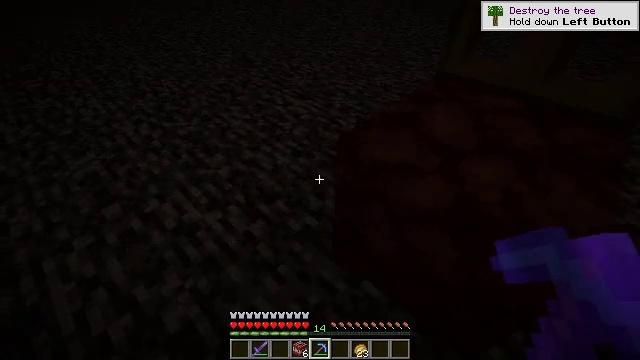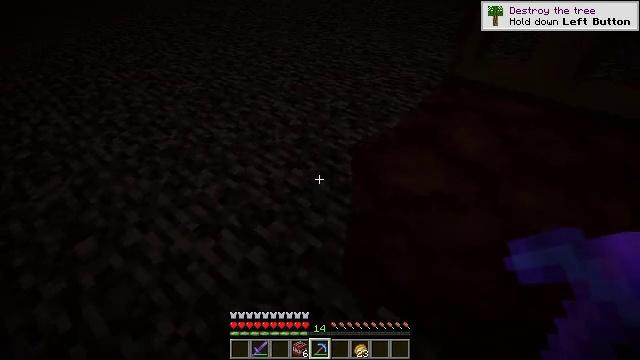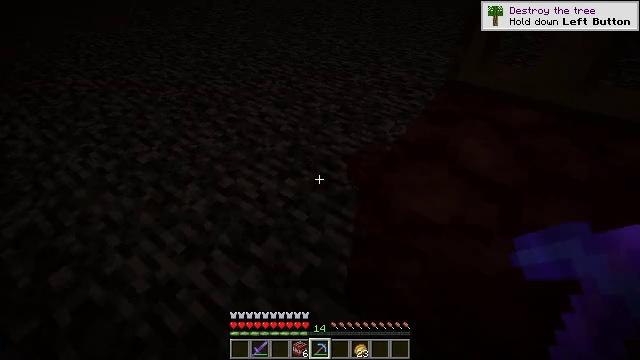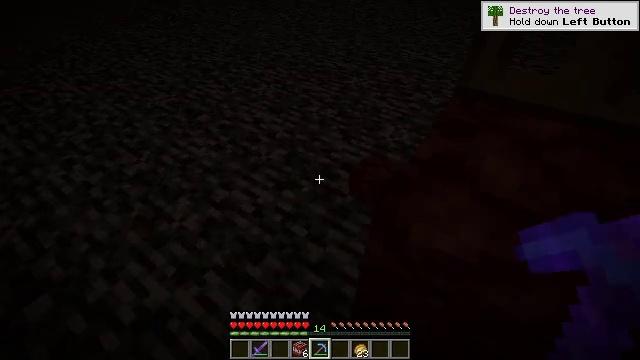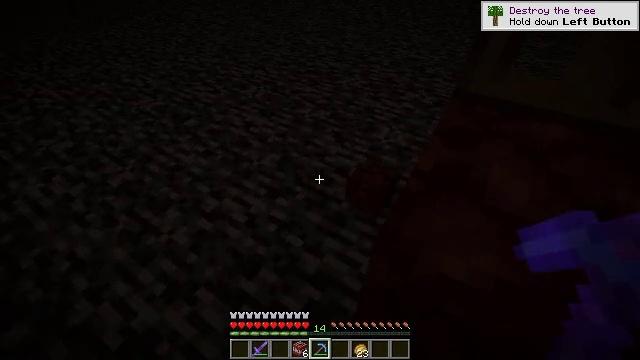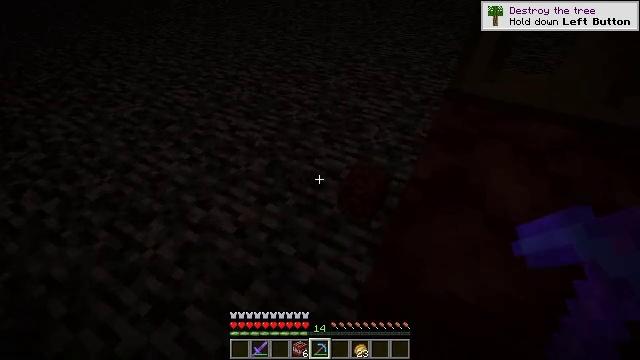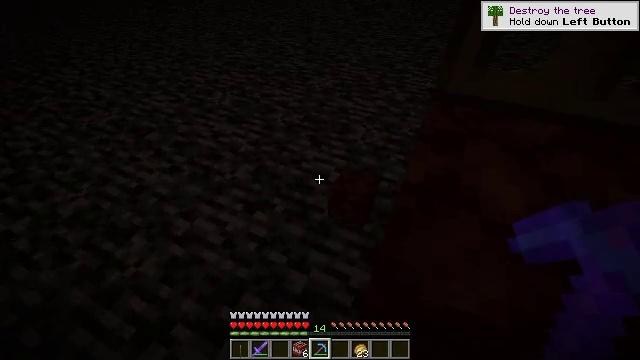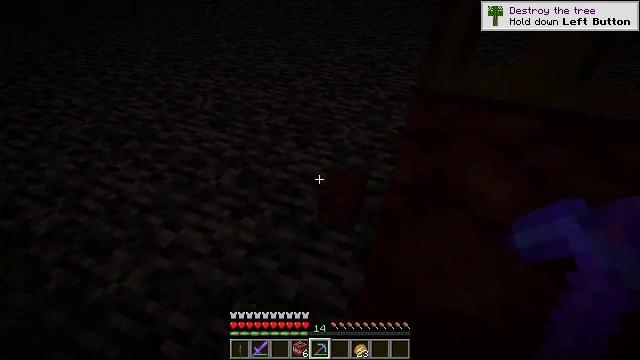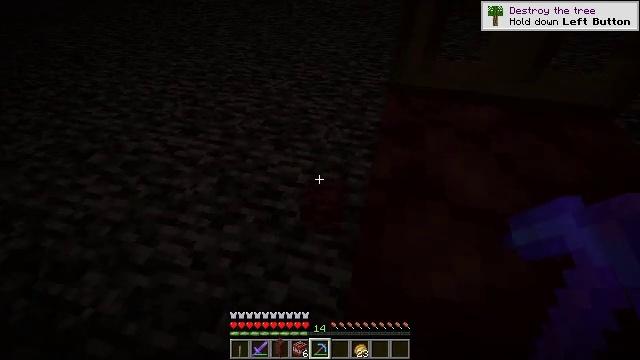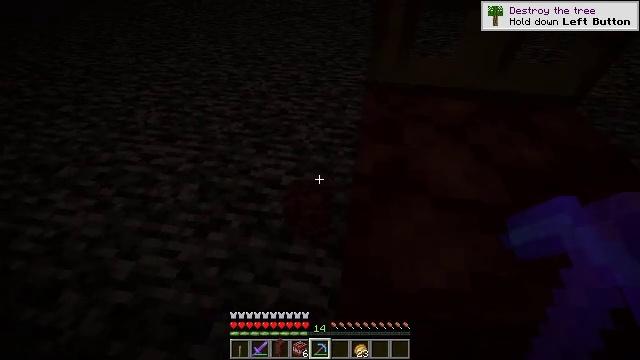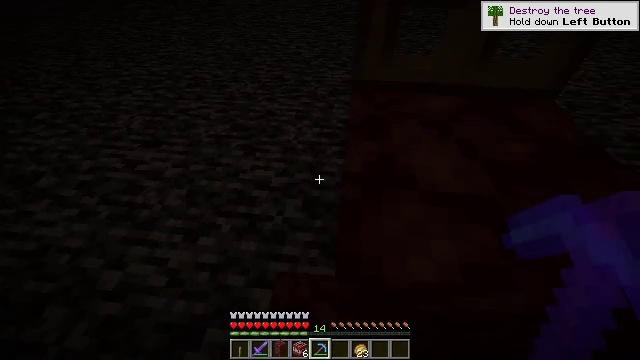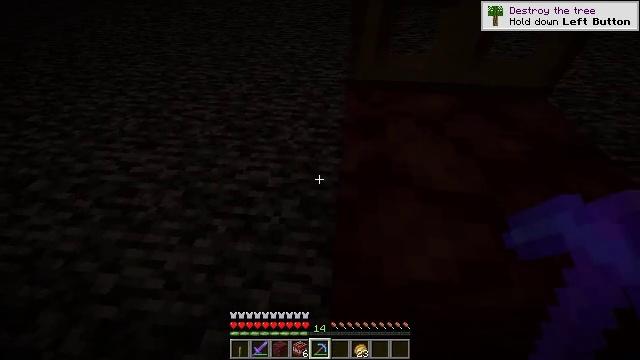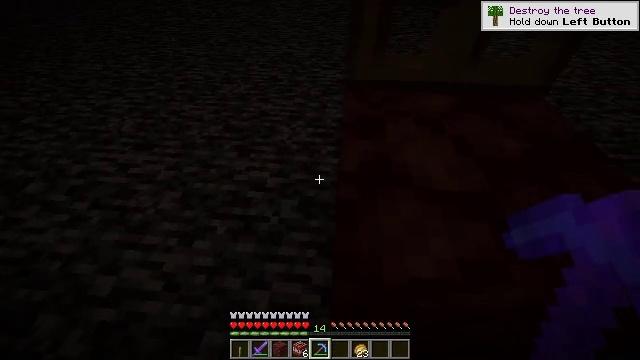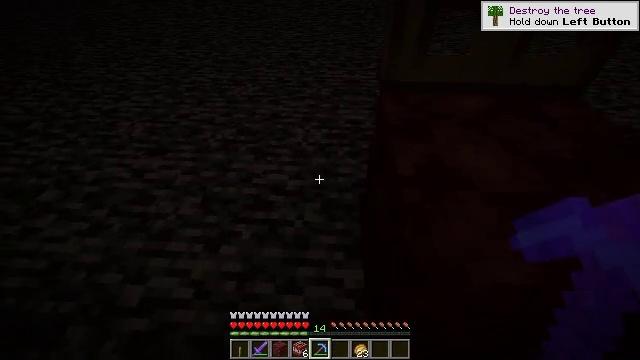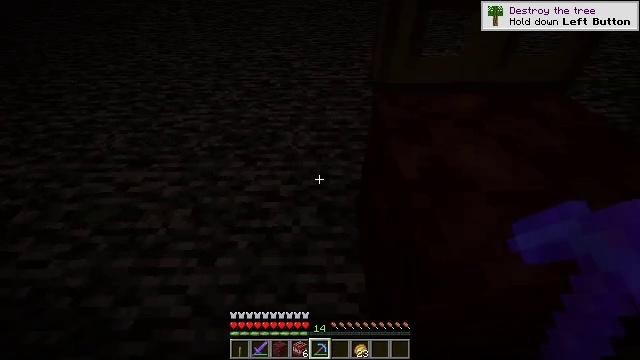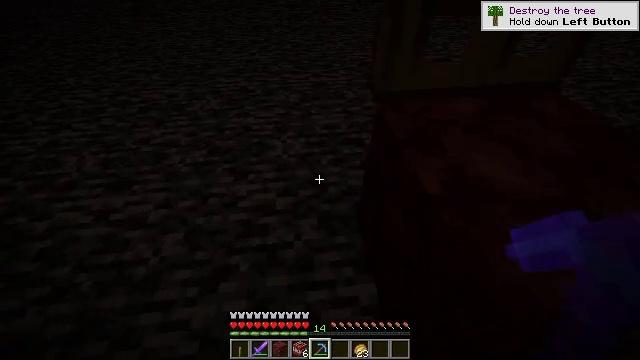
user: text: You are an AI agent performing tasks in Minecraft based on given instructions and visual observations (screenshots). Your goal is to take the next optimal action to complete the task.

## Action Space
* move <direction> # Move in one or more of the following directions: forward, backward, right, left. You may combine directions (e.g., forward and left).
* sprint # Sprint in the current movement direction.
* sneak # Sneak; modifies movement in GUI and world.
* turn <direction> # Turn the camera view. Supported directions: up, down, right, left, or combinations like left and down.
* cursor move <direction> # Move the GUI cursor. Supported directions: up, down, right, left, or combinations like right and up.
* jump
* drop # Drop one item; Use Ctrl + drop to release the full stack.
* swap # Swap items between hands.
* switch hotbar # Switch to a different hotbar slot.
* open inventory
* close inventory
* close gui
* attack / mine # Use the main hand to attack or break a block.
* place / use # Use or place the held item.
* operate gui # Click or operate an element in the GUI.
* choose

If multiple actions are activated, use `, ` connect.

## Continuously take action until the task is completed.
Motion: motion action
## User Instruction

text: Break the oak trapdoor to collect it.
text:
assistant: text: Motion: move forward, turn right and down
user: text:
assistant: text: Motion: move forward, turn right
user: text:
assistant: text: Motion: move forward, turn right
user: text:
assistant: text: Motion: turn right
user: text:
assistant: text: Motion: turn right
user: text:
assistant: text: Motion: turn right
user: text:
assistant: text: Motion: turn right
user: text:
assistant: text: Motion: turn right
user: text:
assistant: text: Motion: turn right
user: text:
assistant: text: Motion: turn right
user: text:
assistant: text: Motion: turn right
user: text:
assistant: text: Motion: move left
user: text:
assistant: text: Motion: move forward and move left, turn right
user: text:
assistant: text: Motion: move forward and move left, turn right
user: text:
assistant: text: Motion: move forward and move left, turn right
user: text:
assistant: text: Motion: move forward and move left, turn right and down
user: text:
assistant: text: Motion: turn right and up
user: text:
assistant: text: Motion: turn right
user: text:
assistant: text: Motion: turn right and up
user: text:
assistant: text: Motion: turn left and up
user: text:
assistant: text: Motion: turn left
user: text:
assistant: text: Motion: no_op
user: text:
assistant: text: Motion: turn right
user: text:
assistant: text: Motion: turn right
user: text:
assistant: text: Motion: turn left and down
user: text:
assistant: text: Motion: no_op
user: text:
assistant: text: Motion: turn right
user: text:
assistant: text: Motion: move left, turn right
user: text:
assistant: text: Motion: move left, turn right
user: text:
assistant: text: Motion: move left, turn right and up